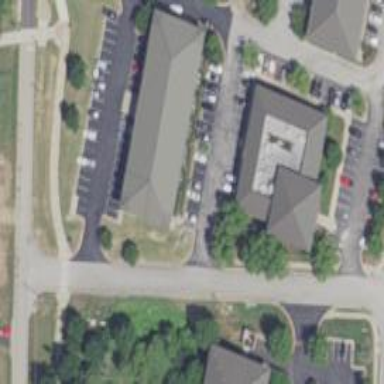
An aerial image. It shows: Healthcare clinic.